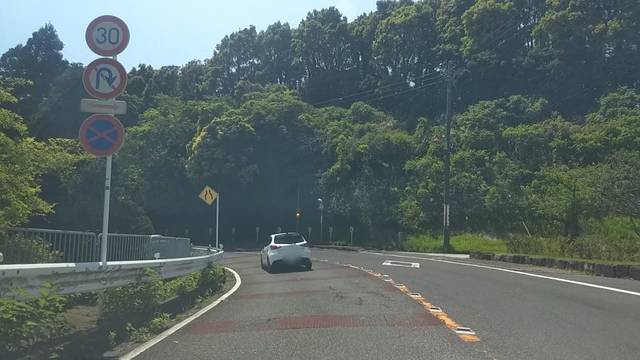
Region: Japan
Coordinates: 35.326, 139.582